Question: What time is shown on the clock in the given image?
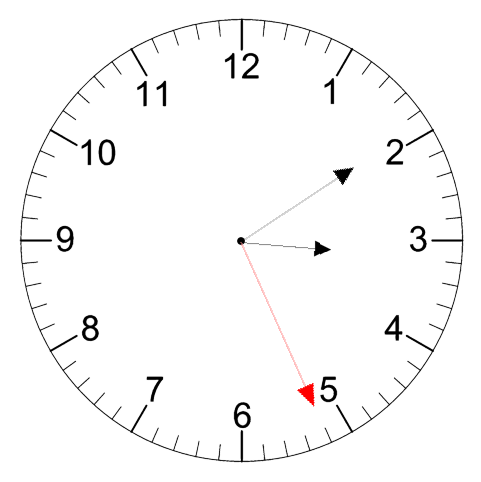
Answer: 03:09:26